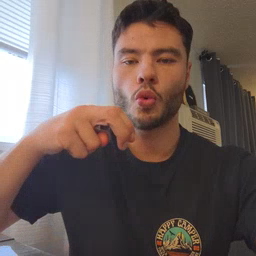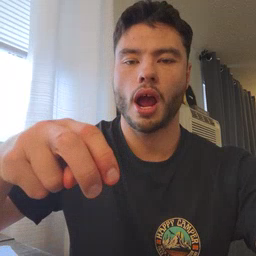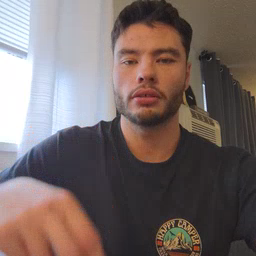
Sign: ride